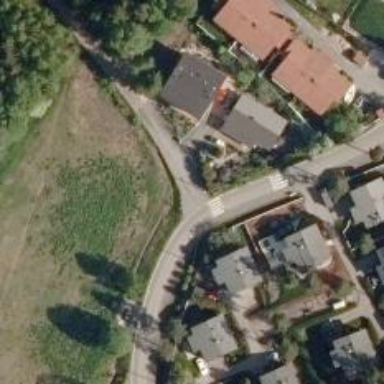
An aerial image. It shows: Road with "give way" sign.